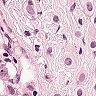
Metastatic tissue present: yes